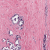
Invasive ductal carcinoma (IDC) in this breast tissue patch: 1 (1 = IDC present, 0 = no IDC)